Question: I have copied an example from the datatable site which should put some of the controlling items on the same physical line. However for some reason they are appearing on separate physical lines. This is taking up too much of the screen space. see below

I have the following script that controls the placement
'''
var table = $('#exportTable').DataTable({
"sDom": 'flipt',//'RfliptrT',
"tableTools": {
"sSwfPath": "//cdn.datatables.net/tabletools/2.2.2/swf/copy_csv_xls_pdf.swf"
}
});
'''
the "sDom" controls placement. From the website the instructions are :
Each HTML control element presented by DataTables is denoted by a single character in the domDT option. For example the l option is used for the Length changing input option.
The built-in options available are:
l - Length changing
f - Filtering input
t - The Table!
i - Information
p - Pagination
r - pRocessing
< and > - div elements
<"#id" and > - div with an id
<"class" and > - div with a class
<"#id.class" and > - div with an id and class
<URL>
Can anyone see why my items are not on the same physical line like in the example?
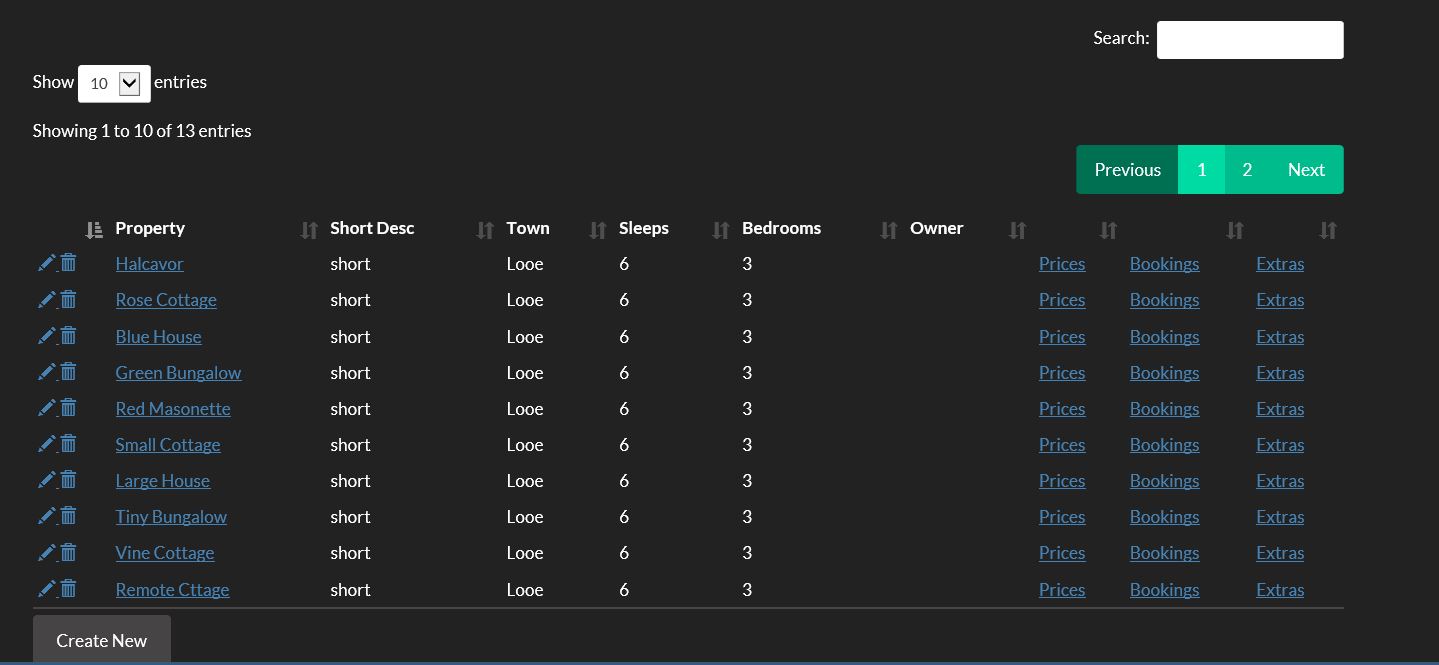
Answer: After some investigation I found that the problem only occurred when I included the file dataTables.bootstrap.js - which makes the datatable use the current bootstrap theme. As DiogoDoreto said this did not have any floats so I added the following to the end of this file and this gave me the desired results
'''
div.dataTables_length {
float: left;
}
div.dataTables_filter {
float: right;
}
div.dataTables_info {
float: left;
}
div.dataTables_paginate {
float: right;
}
div.DTTT {
float: left;
margin-right: 50px;
}
div.buttons {
clear: both;
}
'''